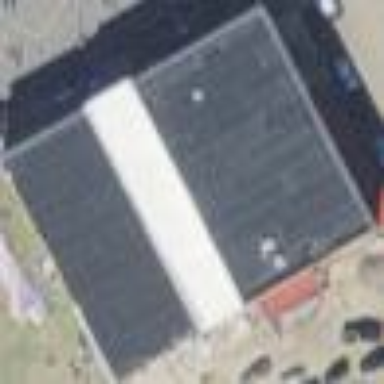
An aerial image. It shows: Events venue building.